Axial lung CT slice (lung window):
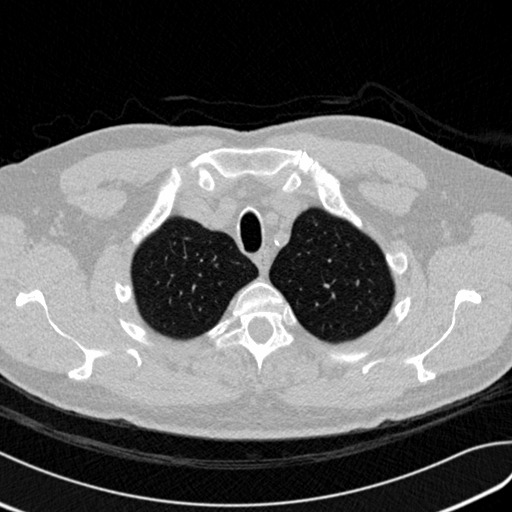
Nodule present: no